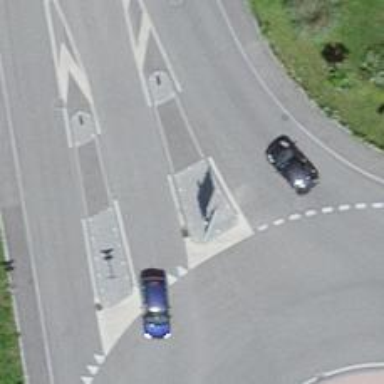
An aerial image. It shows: Zebra crossing on the road.